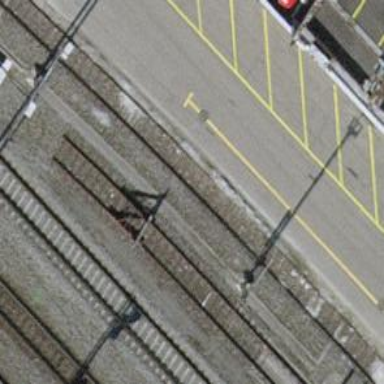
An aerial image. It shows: Railway buffer stop.